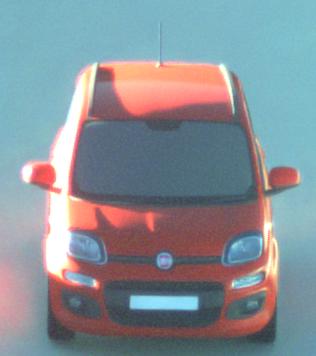
Make: Fiat
Model: Panda 1.2 8V
Detailed model: Panda (312)
Model produced from: 2013/02
Model produced until: 2013/12
Doors: 5
Color: red
Road condition: dry road
Daytime: sunrise or sunset
Contrast: high contrast